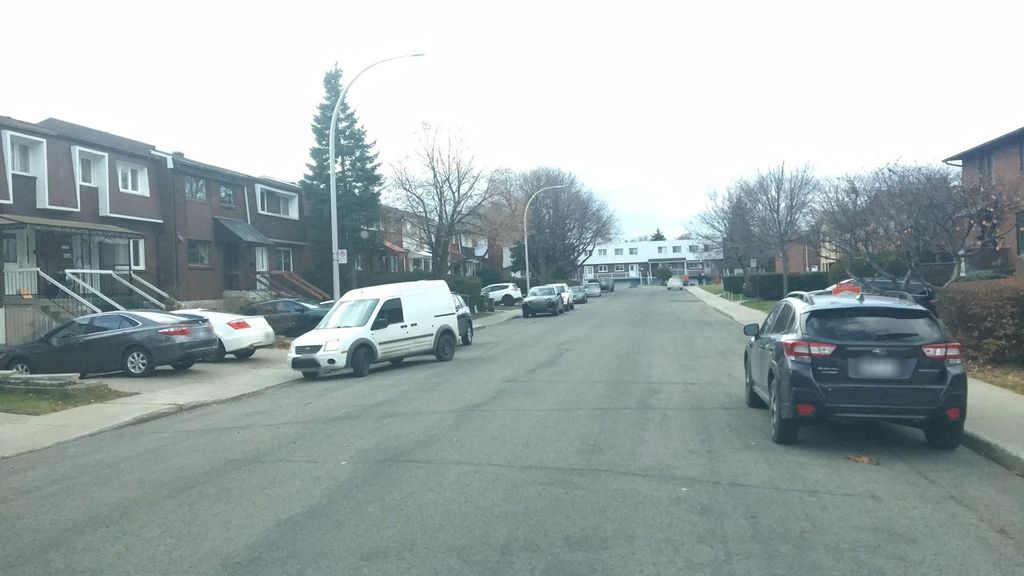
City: montreal